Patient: sex M, age 76
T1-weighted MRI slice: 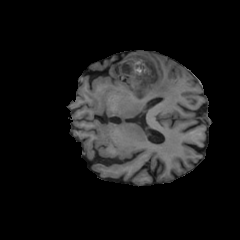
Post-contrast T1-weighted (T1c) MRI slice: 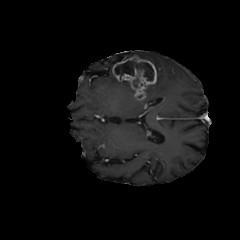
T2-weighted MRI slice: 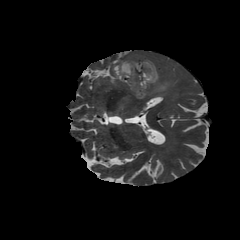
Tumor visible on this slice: yes
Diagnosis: Glioblastoma, IDH-wildtype
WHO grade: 4